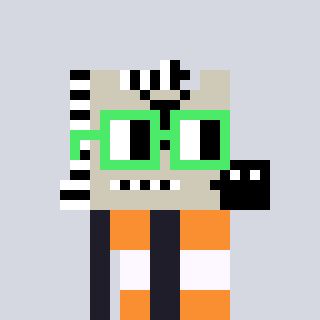
a pixel art character with square light green glasses, a zebra-shaped head and a grayscale-colored body on a cool background